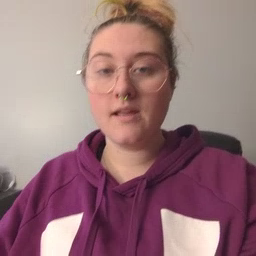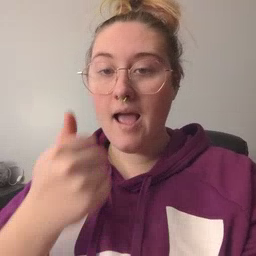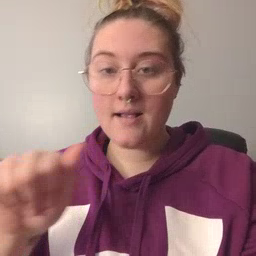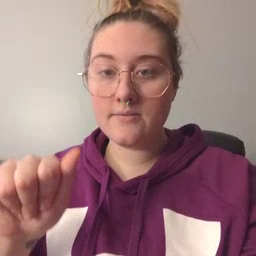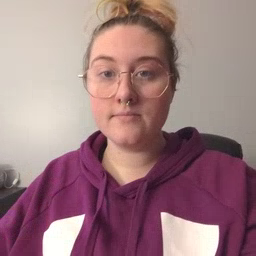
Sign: any